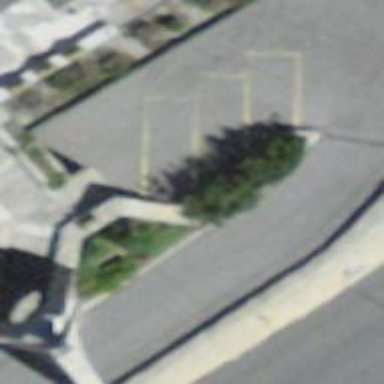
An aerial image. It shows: Road with steps.